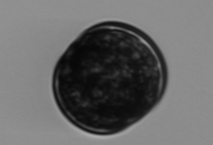
Label: Coscinodiscus